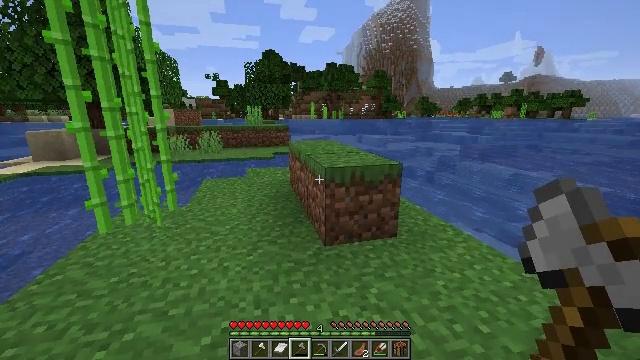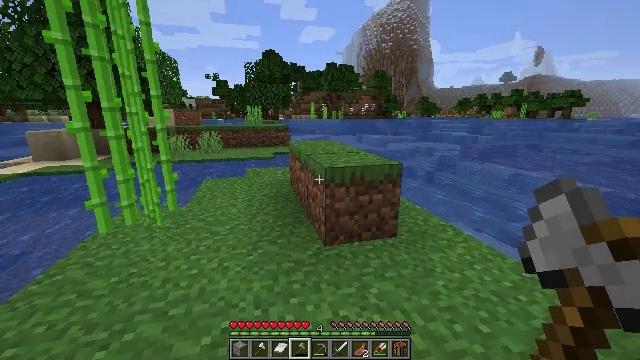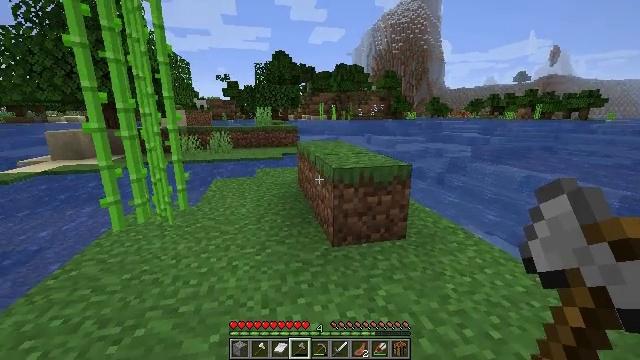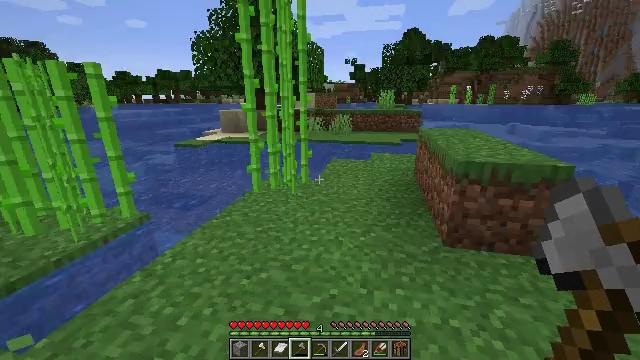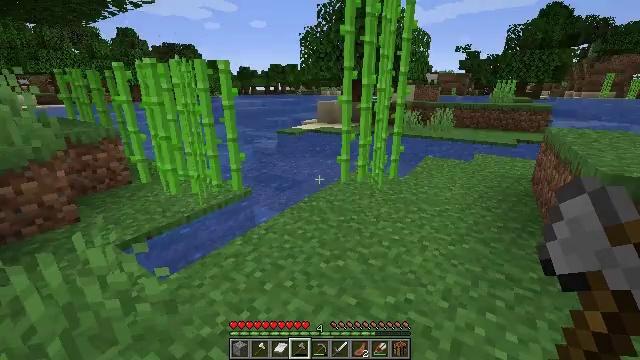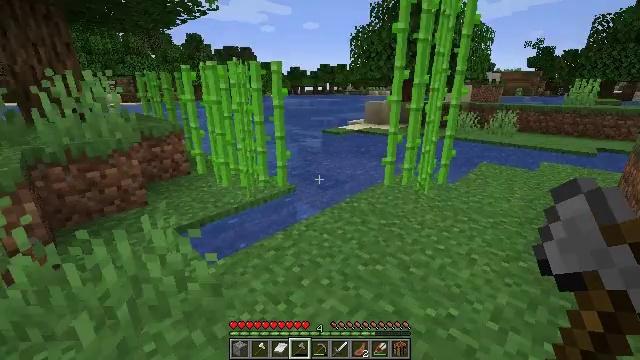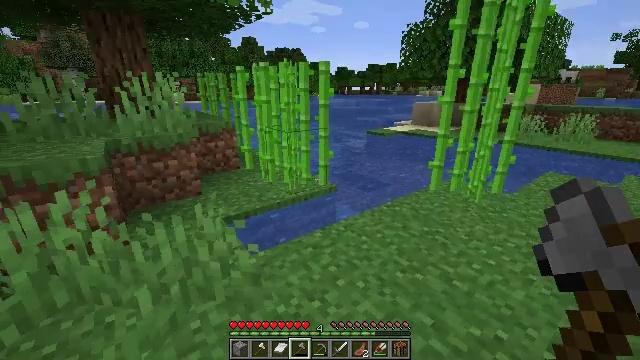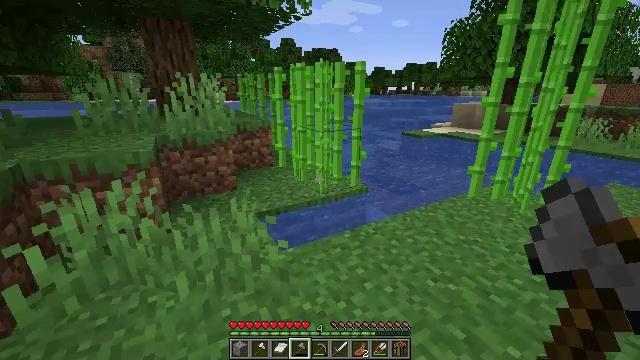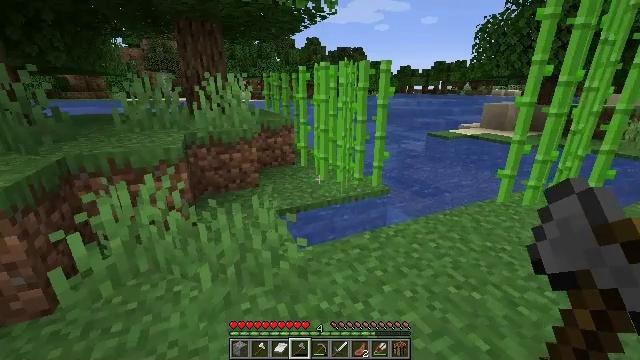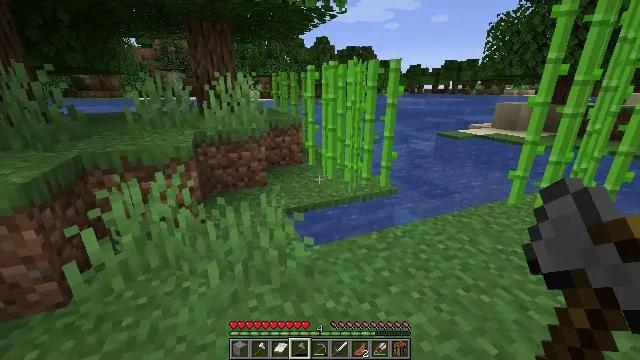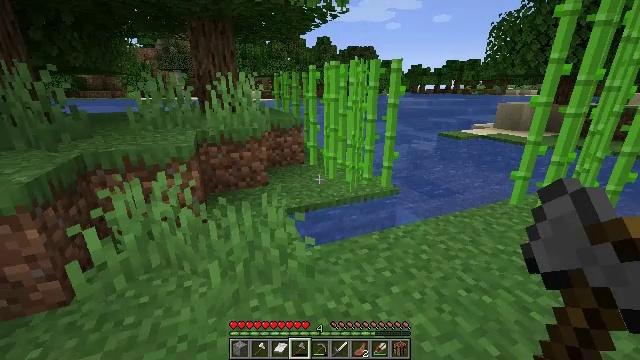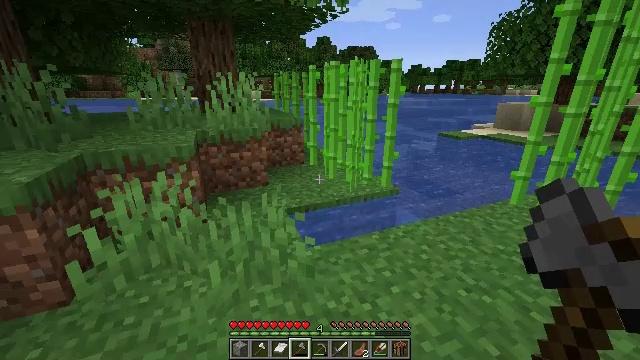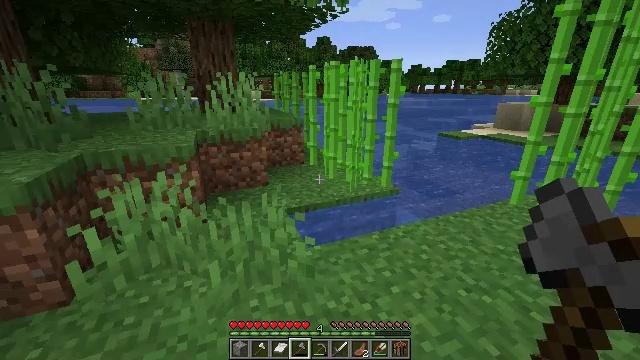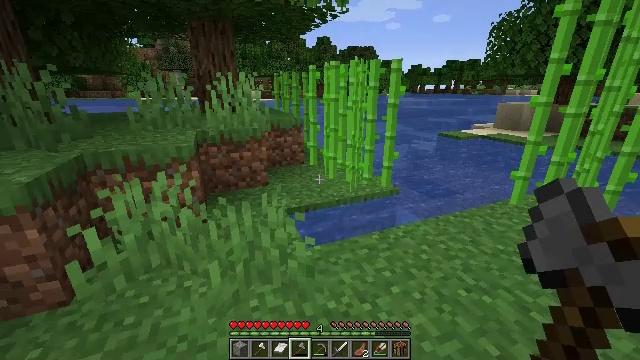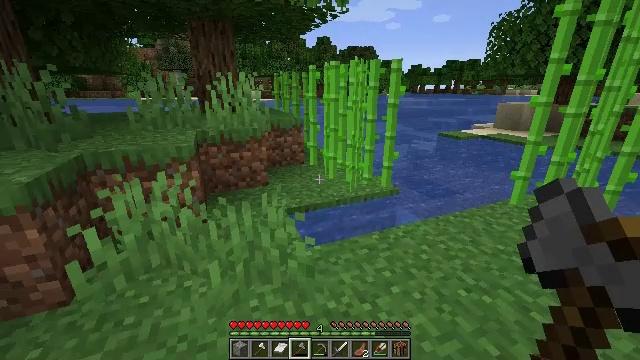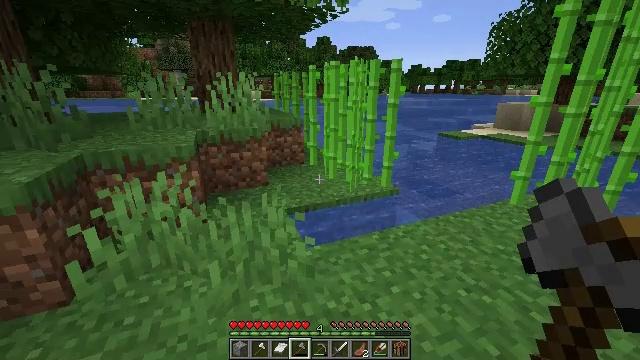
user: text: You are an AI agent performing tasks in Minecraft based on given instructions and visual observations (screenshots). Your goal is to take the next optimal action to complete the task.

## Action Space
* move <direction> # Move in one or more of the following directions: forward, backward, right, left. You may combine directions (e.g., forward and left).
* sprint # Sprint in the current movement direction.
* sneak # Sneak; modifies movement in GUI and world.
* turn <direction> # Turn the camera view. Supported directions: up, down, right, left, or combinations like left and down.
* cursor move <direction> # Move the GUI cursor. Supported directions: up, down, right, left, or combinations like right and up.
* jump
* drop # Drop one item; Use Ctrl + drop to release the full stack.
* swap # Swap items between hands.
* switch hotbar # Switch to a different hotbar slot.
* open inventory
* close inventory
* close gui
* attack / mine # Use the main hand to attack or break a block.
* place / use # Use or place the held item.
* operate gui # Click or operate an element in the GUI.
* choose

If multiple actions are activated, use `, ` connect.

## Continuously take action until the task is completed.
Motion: motion action
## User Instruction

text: Collect sugar cane near water sources.
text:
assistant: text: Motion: no_op
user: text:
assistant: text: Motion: turn left
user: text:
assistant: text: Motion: turn left and down
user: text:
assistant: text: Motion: turn left and down
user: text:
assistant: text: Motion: turn left
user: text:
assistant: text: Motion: turn left
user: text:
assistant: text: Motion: turn left
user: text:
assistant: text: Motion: turn left
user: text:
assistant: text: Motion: turn left
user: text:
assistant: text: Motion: no_op
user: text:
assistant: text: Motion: no_op
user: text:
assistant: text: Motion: no_op
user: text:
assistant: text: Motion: no_op
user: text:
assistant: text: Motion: no_op
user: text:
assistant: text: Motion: no_op
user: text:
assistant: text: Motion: no_op
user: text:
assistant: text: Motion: no_op
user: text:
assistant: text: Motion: no_op
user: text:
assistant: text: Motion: no_op
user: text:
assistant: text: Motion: no_op
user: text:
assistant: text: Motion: no_op
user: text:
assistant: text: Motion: no_op
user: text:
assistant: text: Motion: no_op
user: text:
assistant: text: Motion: no_op
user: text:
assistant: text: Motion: no_op
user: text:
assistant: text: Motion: no_op
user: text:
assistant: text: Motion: no_op
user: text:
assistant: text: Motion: no_op
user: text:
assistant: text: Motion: no_op
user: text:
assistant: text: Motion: no_op